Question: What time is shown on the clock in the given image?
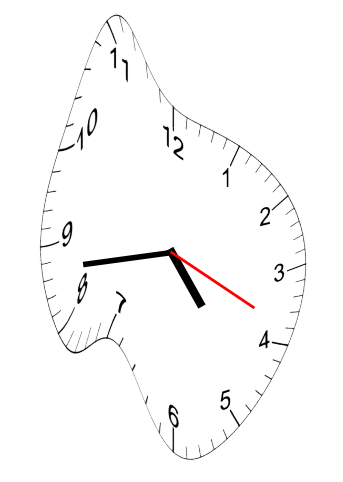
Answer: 04:43:19